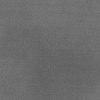
Atmospheric dust classification: dusty